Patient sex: M
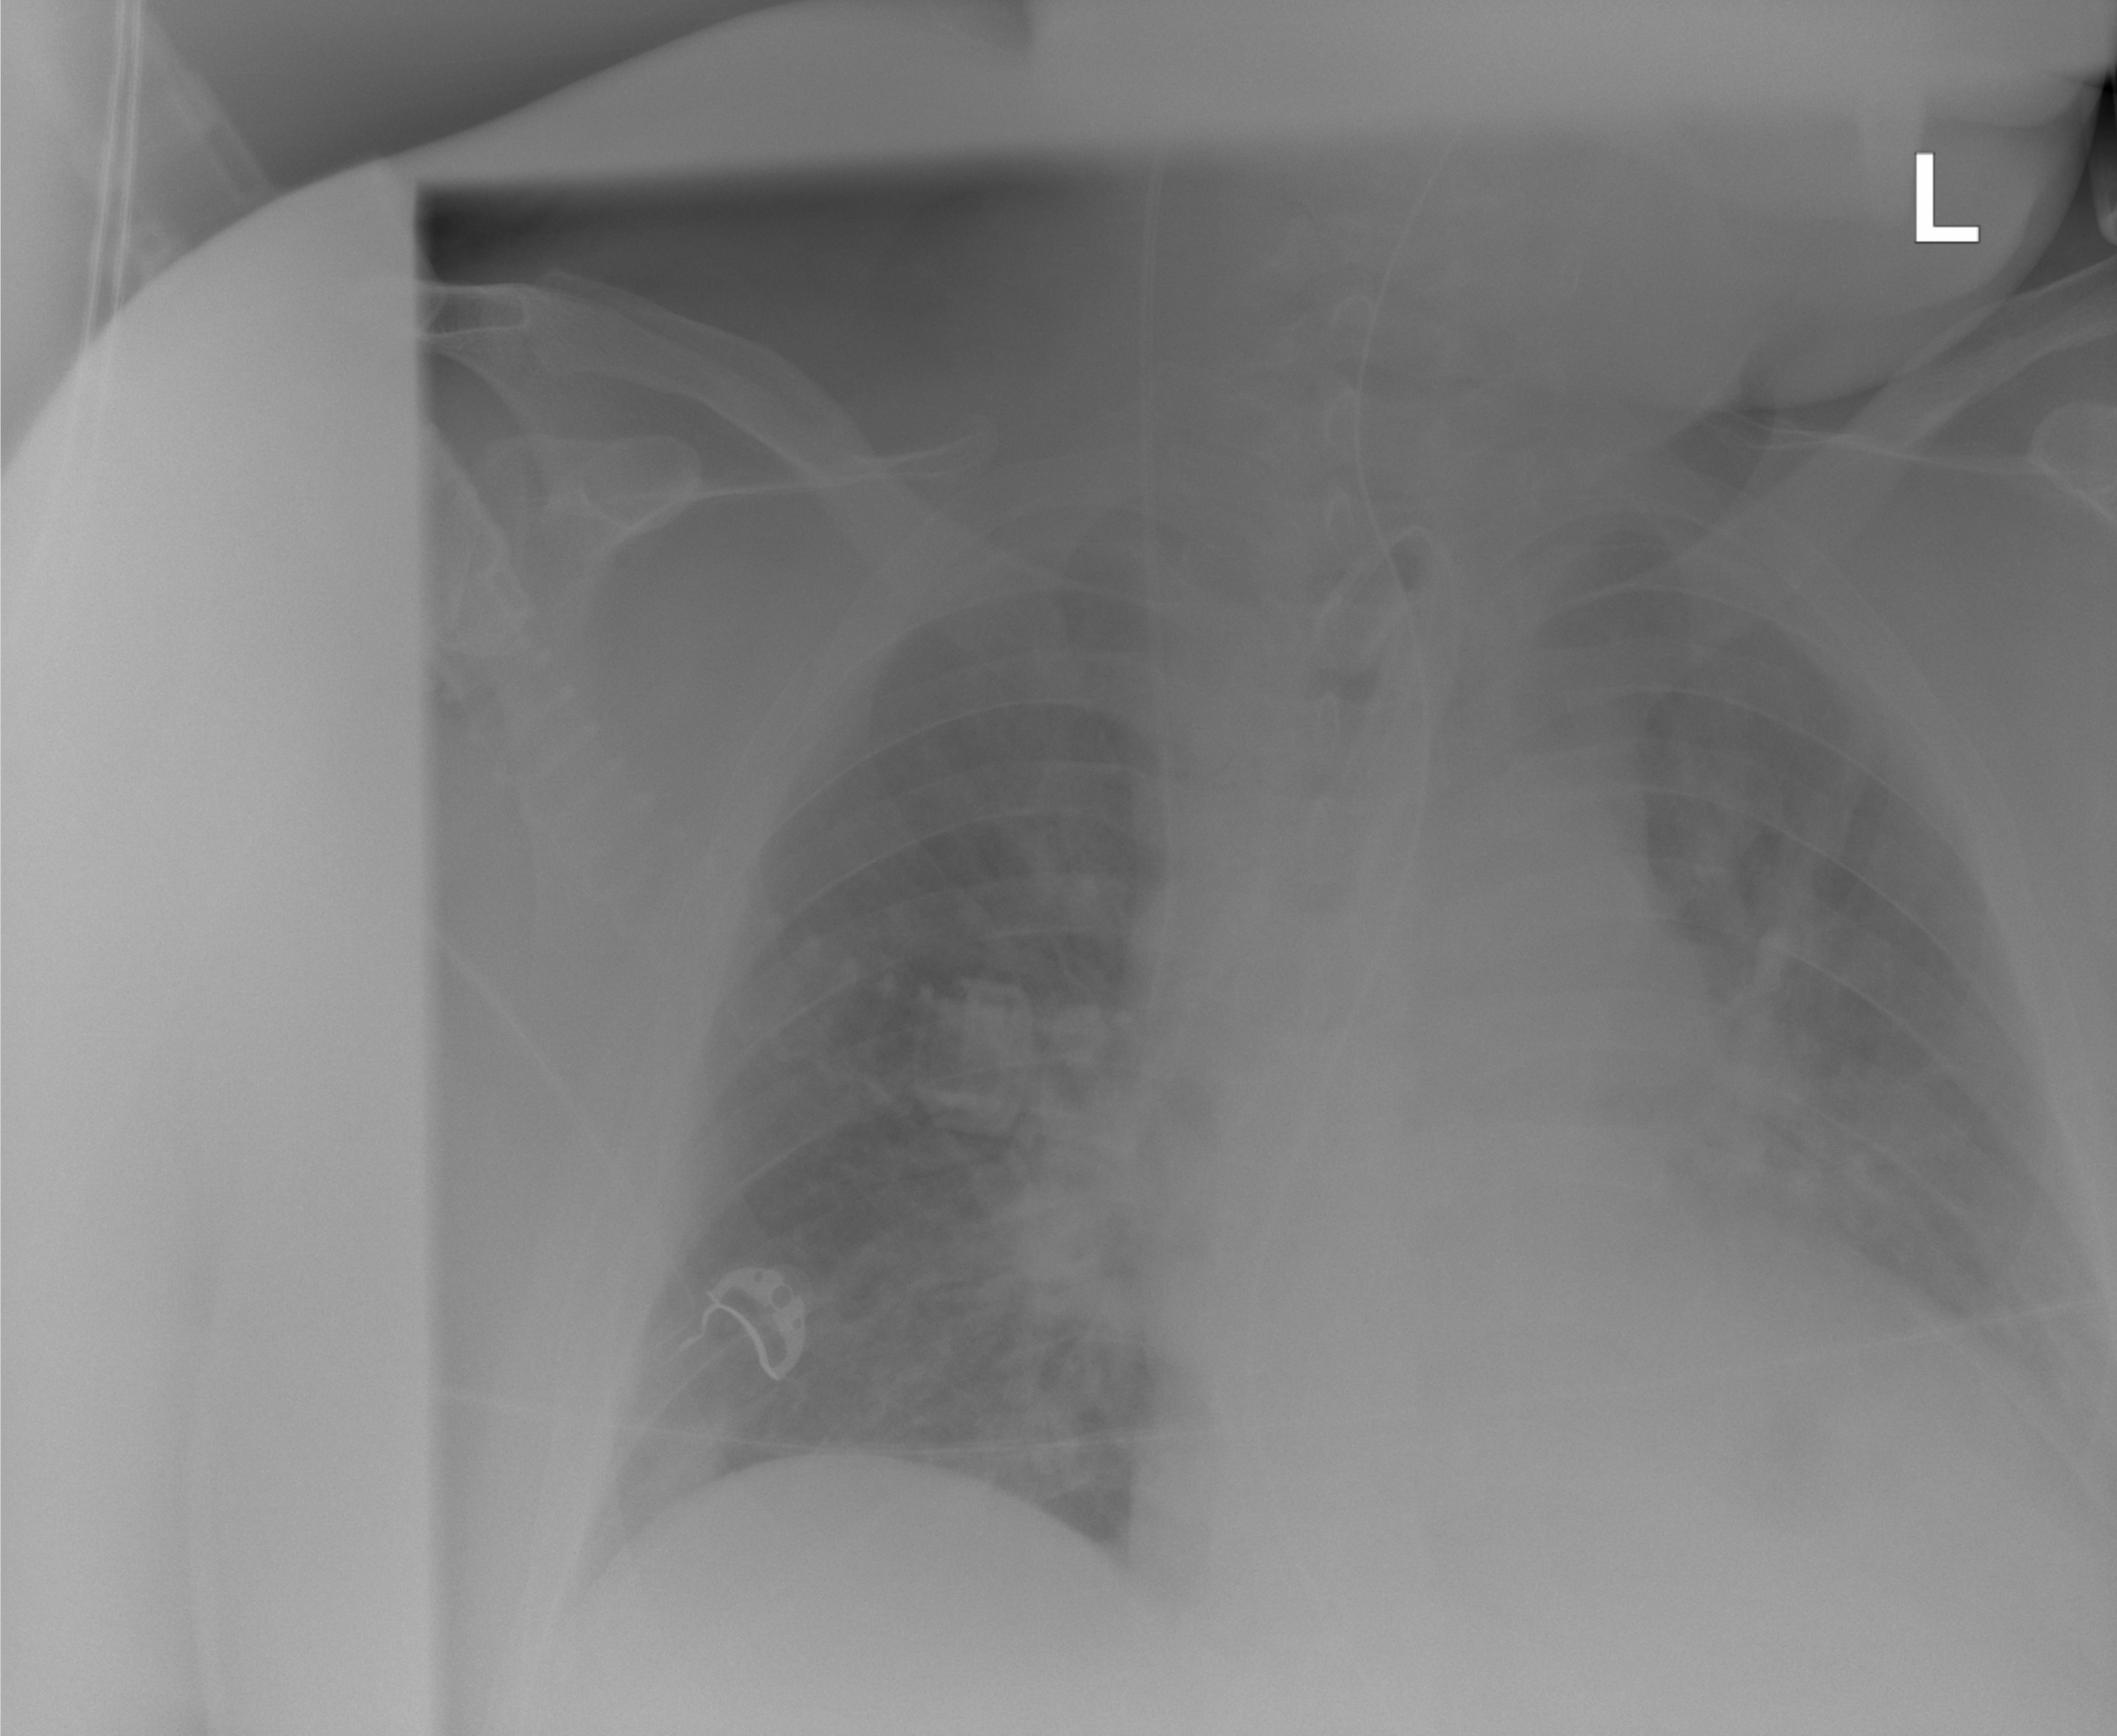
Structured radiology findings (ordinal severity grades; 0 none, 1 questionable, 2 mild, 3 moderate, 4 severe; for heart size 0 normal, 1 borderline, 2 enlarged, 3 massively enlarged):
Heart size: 2
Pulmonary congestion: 2
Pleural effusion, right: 0
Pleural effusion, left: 2
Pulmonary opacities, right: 0
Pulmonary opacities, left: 2
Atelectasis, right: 1
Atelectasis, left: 2